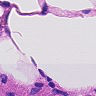
Metastatic tissue present: no